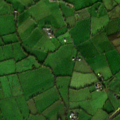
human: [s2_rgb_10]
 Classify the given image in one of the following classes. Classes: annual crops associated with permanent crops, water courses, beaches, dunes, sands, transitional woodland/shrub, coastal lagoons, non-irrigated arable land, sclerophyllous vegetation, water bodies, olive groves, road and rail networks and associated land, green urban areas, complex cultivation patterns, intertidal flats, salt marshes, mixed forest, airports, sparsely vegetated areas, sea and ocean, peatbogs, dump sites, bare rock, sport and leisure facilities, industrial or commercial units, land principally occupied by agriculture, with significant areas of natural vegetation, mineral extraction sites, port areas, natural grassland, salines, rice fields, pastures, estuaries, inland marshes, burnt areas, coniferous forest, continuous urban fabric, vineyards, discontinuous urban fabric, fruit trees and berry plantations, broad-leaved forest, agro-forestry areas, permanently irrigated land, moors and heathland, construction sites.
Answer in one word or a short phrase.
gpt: pastures